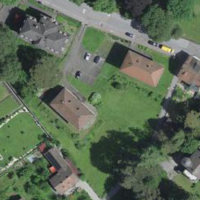
EUNIS habitat code: 55
Species observed at this site:
Corvus corone
Cyanistes caeruleus
Troglodytes troglodytes
Chloris chloris
Corvus frugilegus
Passer domesticus
Falco peregrinus
Aegithalos caudatus
Buteo buteo
Jynx torquilla
Regulus ignicapilla
Sylvia atricapilla
Fringilla coelebs
Carduelis carduelis
Turdus merula
Columba palumbus
Phylloscopus collybita
Poecile palustris
Parus major
Erithacus rubecula
Milvus migrans
Pica pica
Phoenicurus ochruros
Sitta europaea
Phoenicurus phoenicurus
Picus viridis
Periparus ater